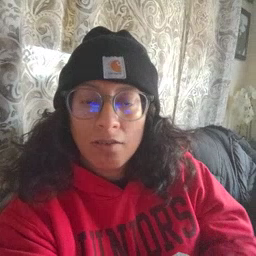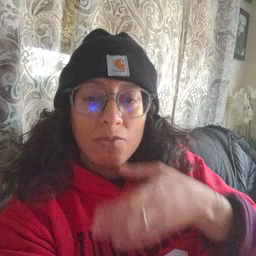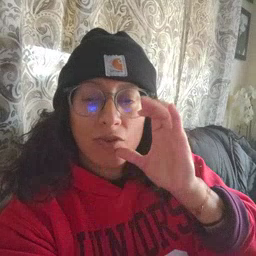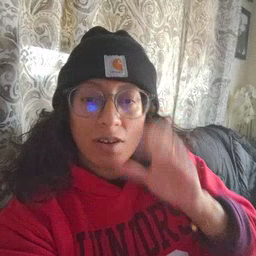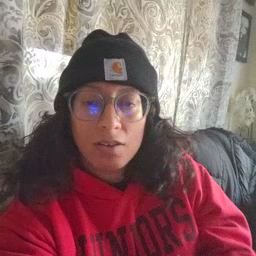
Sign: drink